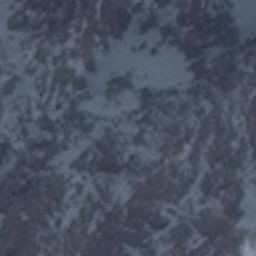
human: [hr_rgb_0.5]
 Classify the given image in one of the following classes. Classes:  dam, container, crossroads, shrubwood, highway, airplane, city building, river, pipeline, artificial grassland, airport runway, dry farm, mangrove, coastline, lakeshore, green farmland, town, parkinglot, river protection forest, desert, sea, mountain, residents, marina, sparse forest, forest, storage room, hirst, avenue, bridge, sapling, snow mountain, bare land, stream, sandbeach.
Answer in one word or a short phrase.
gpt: snow mountain